Aerial crown-view tile of a tropical tree (Barro Colorado Island, Panama), acquired 20240716:
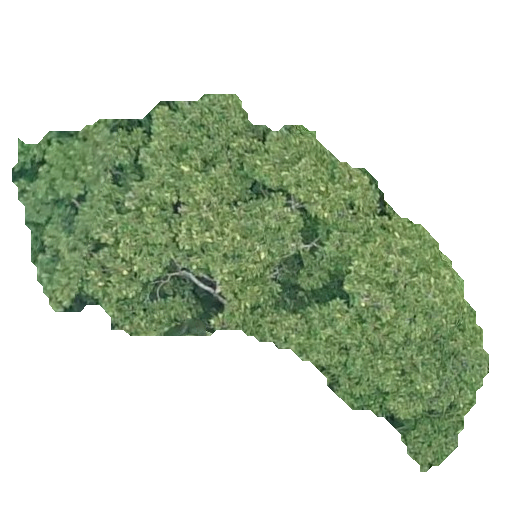
Species: Dipteryx oleifera
GBIF accepted scientific name: Dipteryx oleifera
Crown area: 148.417 m²